Brain MRI, t2w sequence, axial 2D slice.
Patient: age 55, sex F, weight 75 kg, height 1.7 m
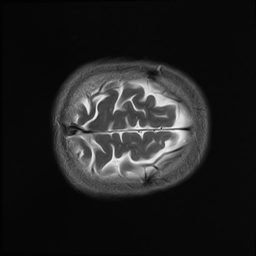